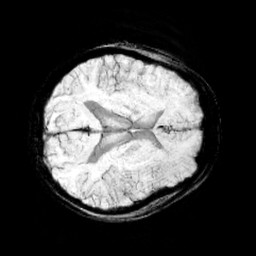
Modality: minIP
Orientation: axial
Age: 11
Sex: female
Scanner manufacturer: siemens
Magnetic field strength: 3 T
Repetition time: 0.027 s
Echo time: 0.02 s